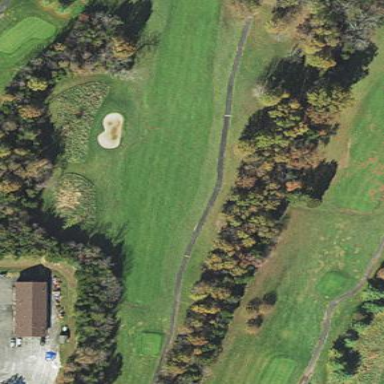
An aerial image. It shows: Area with grass used as rough in golf course.